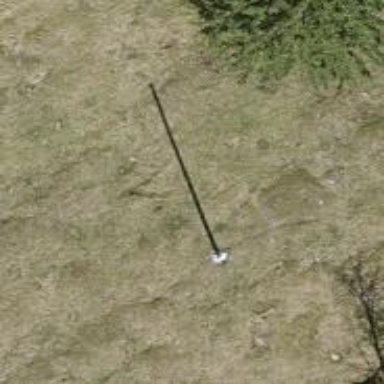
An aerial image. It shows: Power pole.